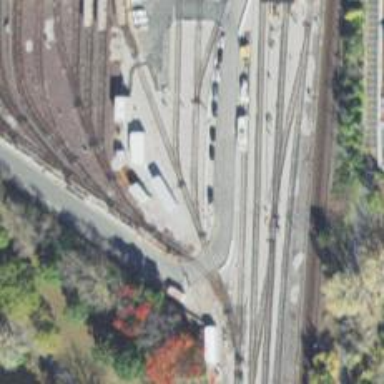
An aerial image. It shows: Electrified rail service yard.